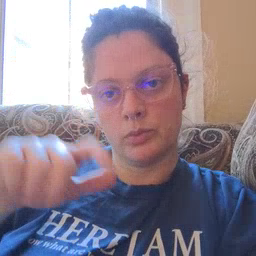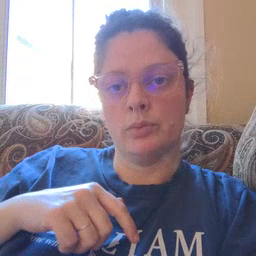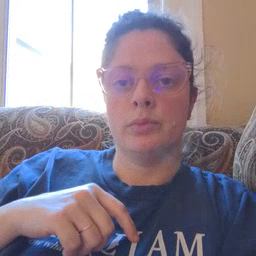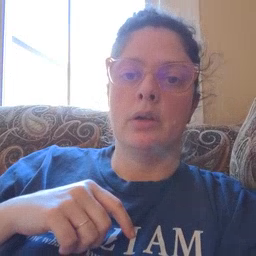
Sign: moon